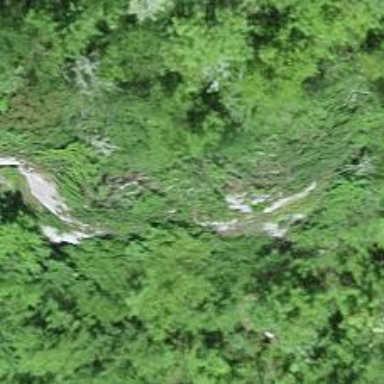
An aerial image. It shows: Natural cliff.